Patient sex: M
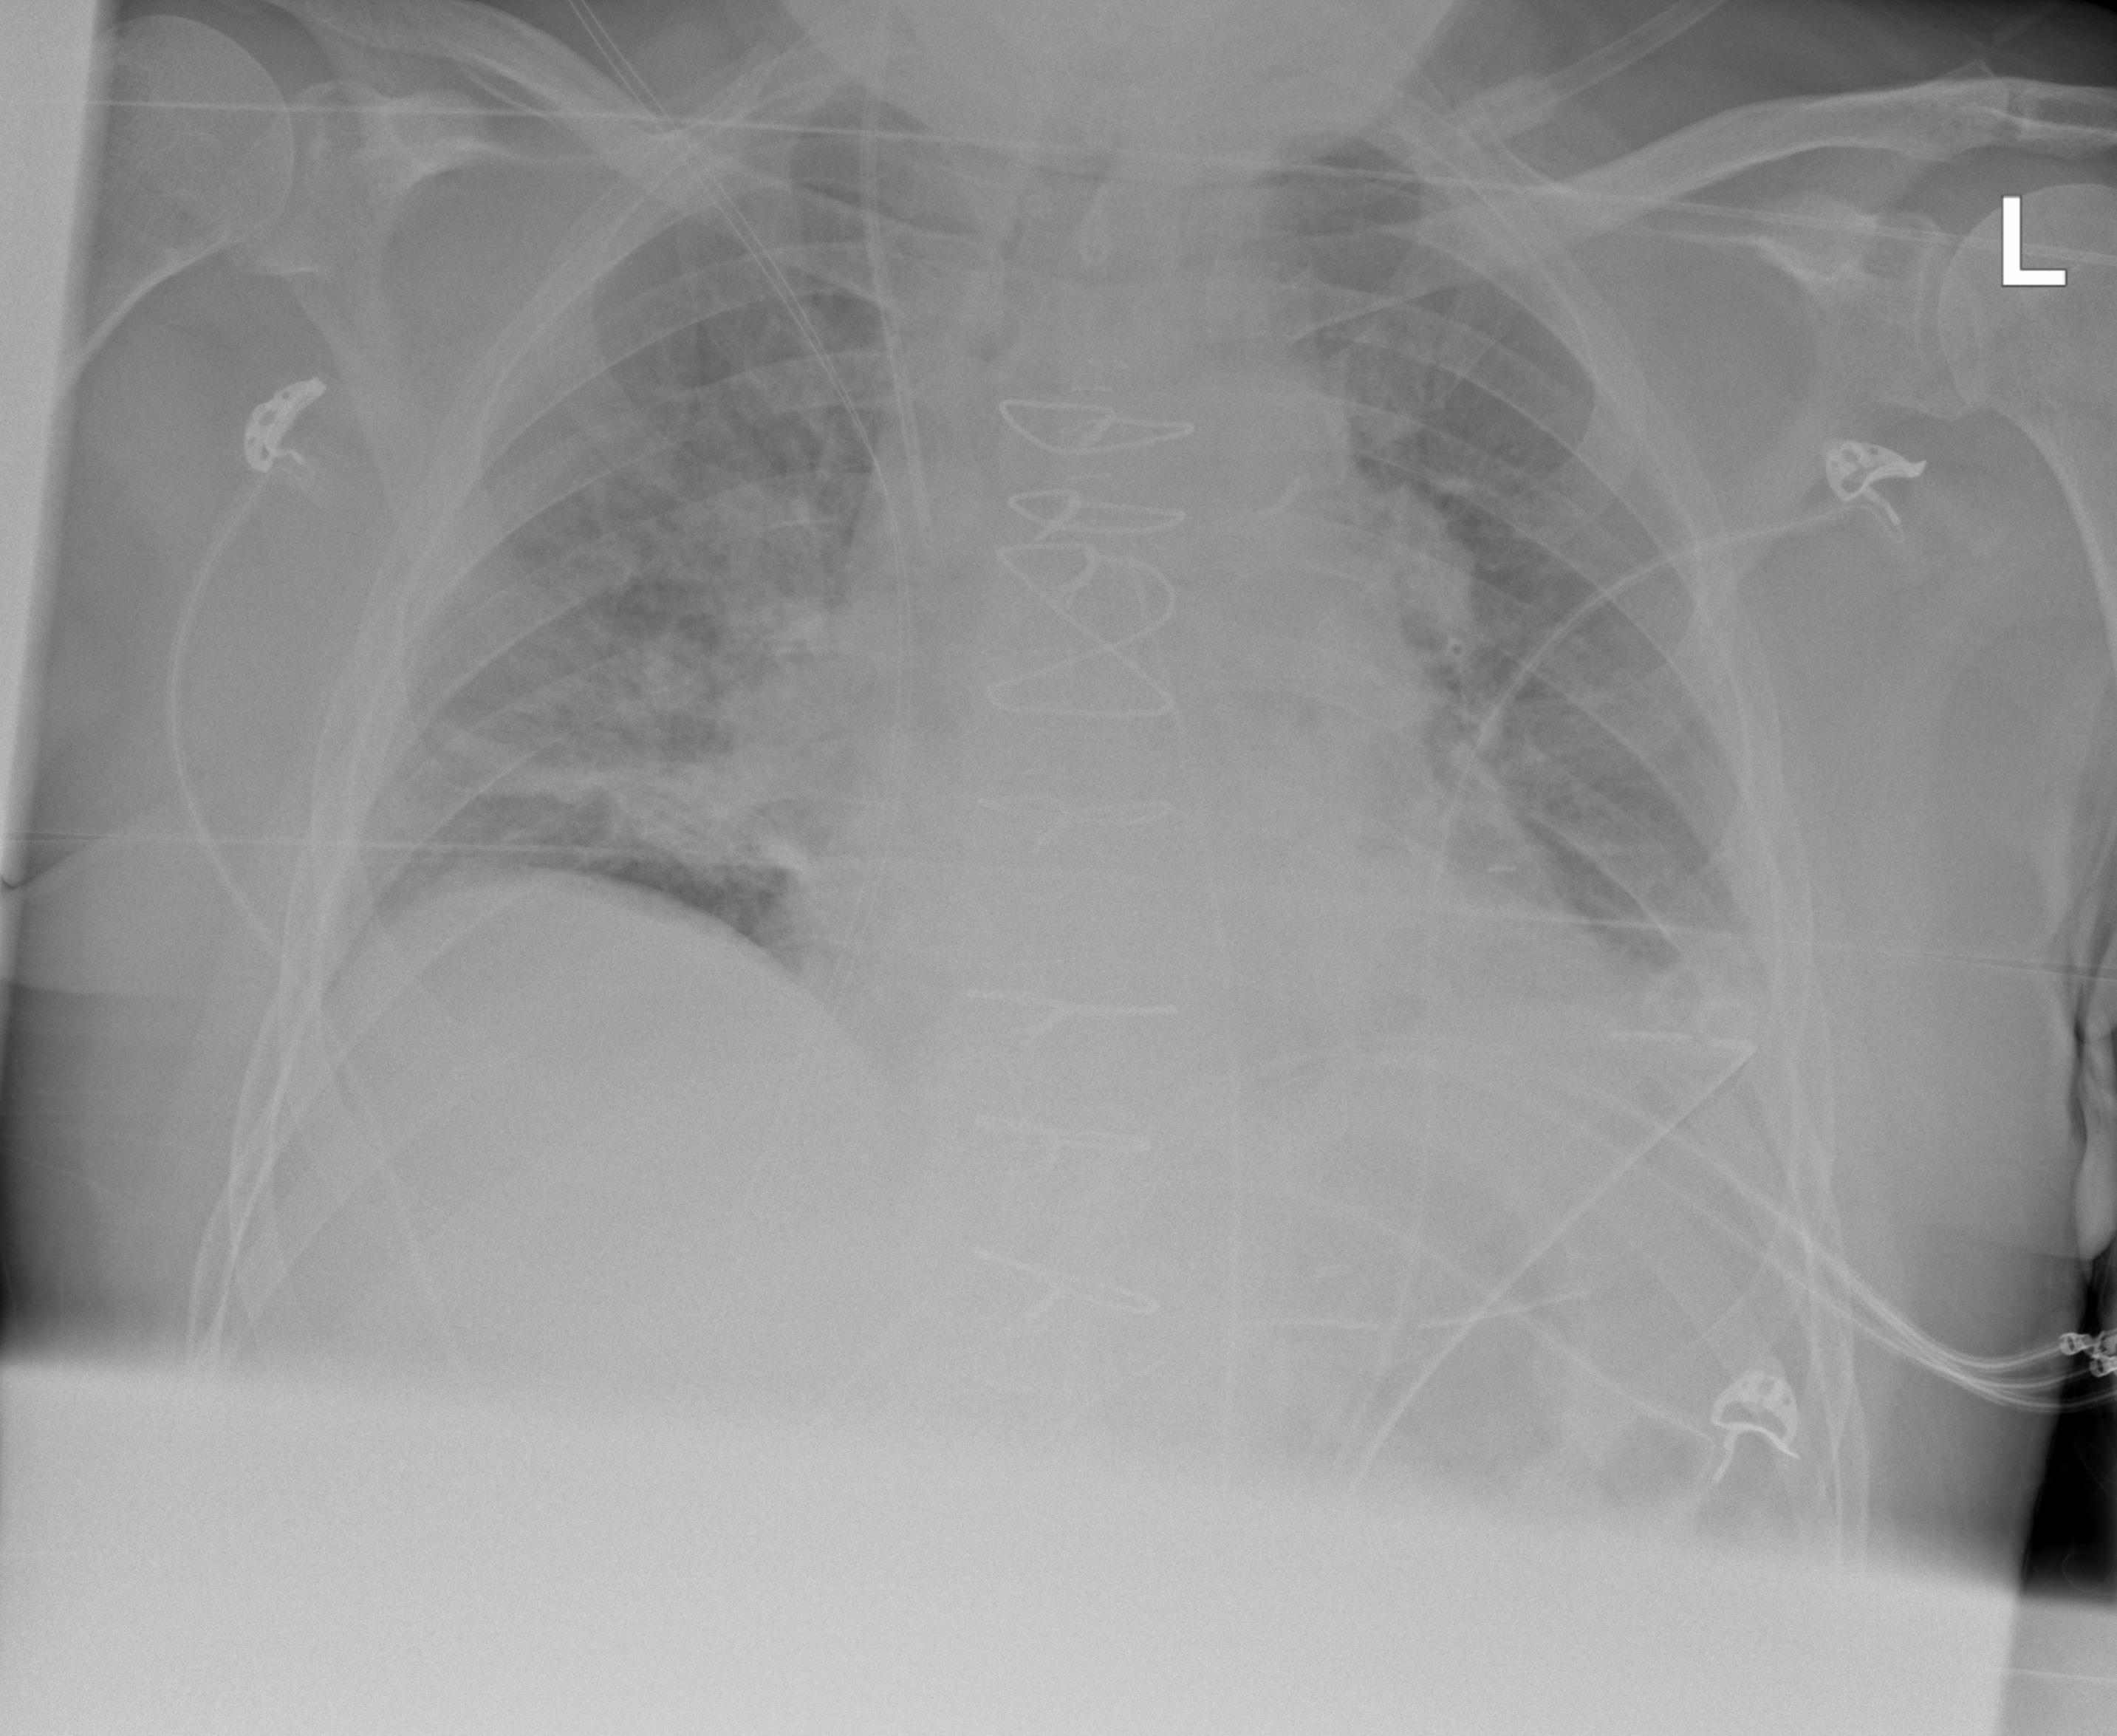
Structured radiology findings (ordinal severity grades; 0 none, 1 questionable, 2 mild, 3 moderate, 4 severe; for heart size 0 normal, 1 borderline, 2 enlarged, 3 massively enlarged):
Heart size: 2
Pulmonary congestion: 2
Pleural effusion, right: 0
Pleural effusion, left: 2
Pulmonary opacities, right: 2
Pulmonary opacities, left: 2
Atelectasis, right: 2
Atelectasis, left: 2